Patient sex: F
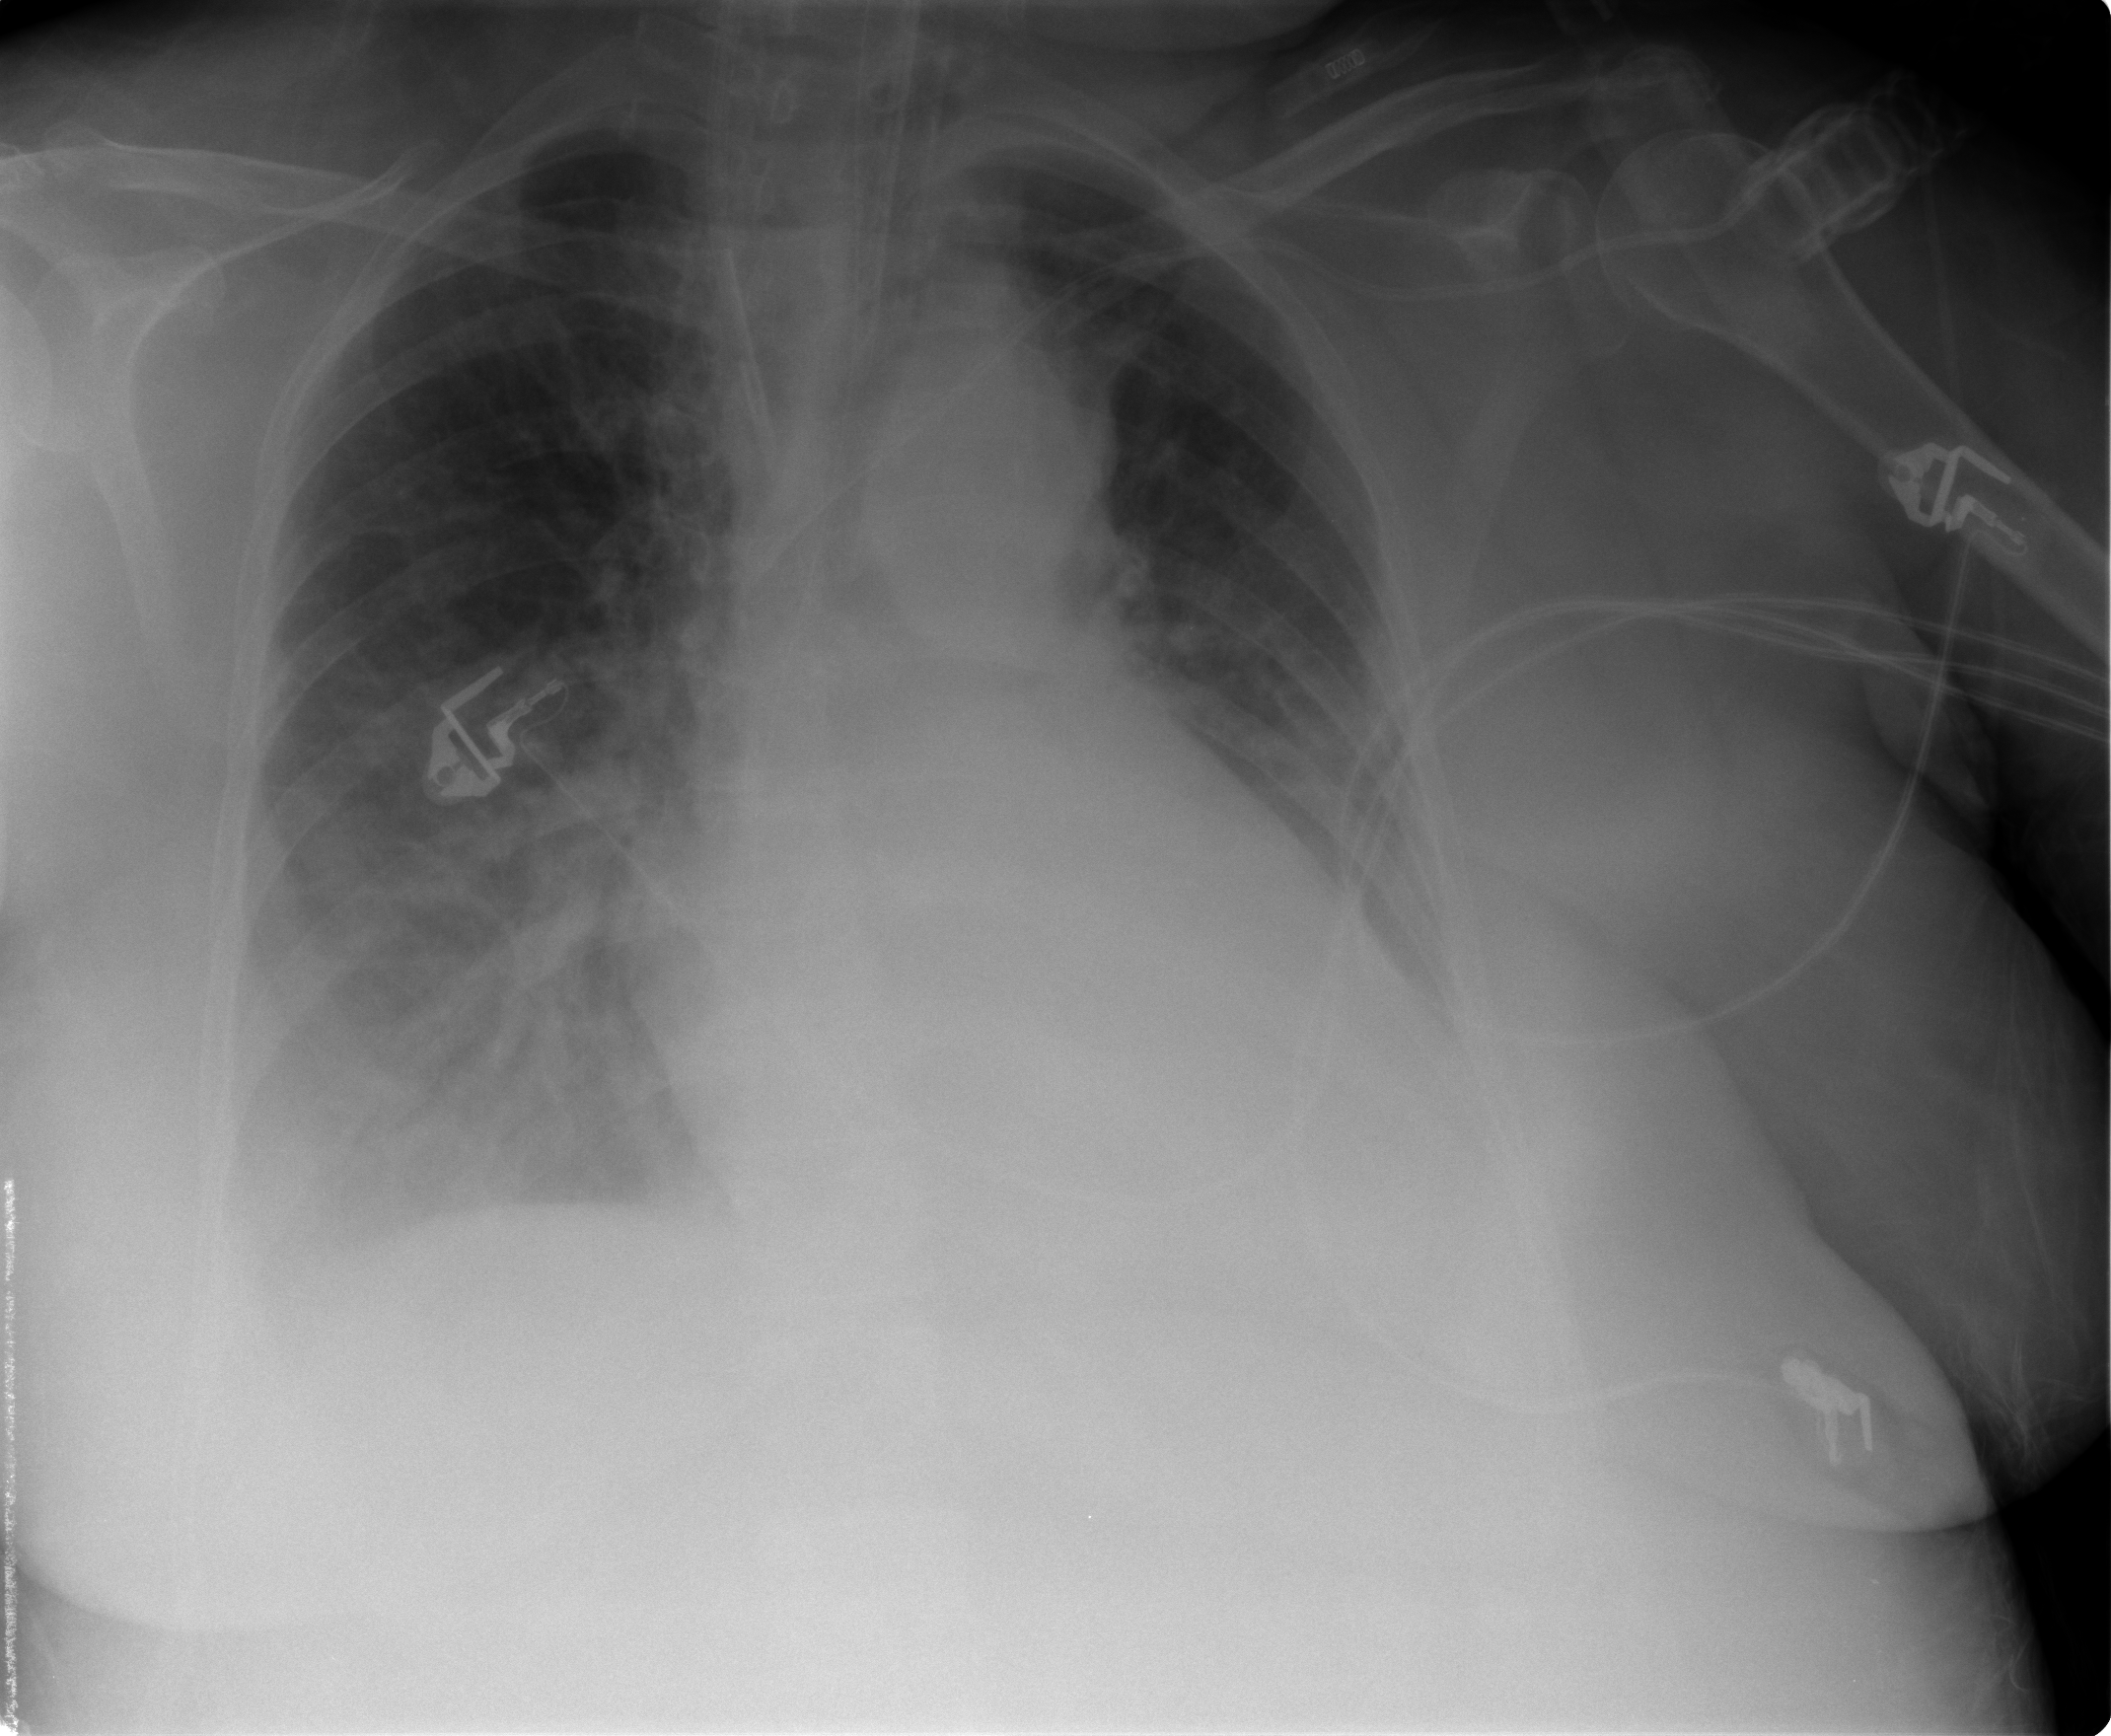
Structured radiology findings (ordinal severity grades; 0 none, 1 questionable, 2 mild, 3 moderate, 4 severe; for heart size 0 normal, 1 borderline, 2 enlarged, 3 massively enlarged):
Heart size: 2
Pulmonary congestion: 2
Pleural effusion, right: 2
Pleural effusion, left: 0
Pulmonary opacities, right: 2
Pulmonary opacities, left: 0
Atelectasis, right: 2
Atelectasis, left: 2